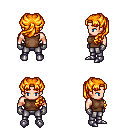
a pixel art fantasy rpg character, male body template, human, light skin, brown sleeveless shirt, metal pants, light blonde princess hairstyle, metal gloves, metal boots, four views (front, back, left, right), 2x2 character sprite sheet, small pixel art, hard edges, no anti-aliasing